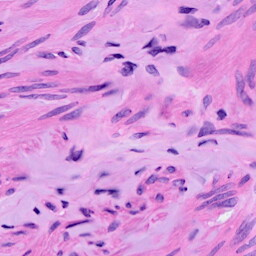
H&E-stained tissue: Ovarian